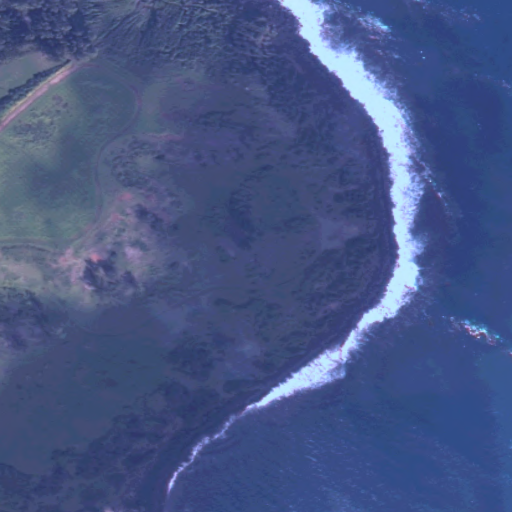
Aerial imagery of cape in Hawaii named Kalaeʻāmana containing only unknown